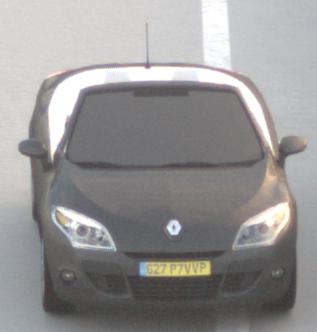
Make: Renault
Model: Mégane Coupé-Cabriolet 1.6 16V 110
Detailed model: Mégane (III) Coupé-Cabriolet
Model produced from: 2010/06
Model produced until: 2013/03
Doors: 2
Color: gray
Road condition: dry road
Daytime: sunrise or sunset
Contrast: low contrast